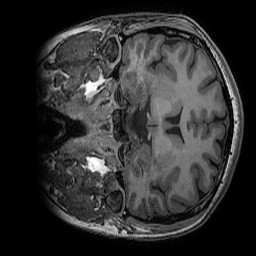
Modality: T1w
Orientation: coronal
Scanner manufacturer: ge
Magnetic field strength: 3 T
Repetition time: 0.008156 s
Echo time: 0.00318 s